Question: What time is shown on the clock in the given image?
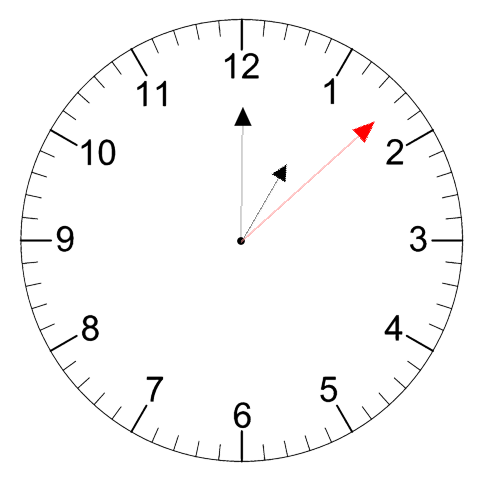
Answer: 01:00:08